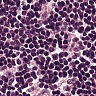
Metastatic tissue present: no